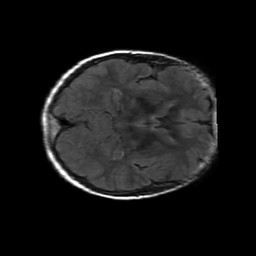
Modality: FLAIR
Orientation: axial
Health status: ill
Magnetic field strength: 3 T